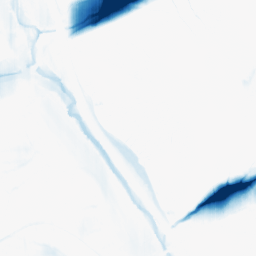
Category: morphological
Decomposition family: morphological_ellipse
Decomposition parameters: operation: closing
width: 50
height: 5
Upsampling method: bicubic_16x
Upsampling parameters: scale: 16
Upsampling scale: 16